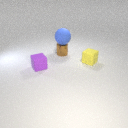
small purple rubber cube in front of small yellow rubber cube